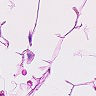
Metastatic tissue present: no